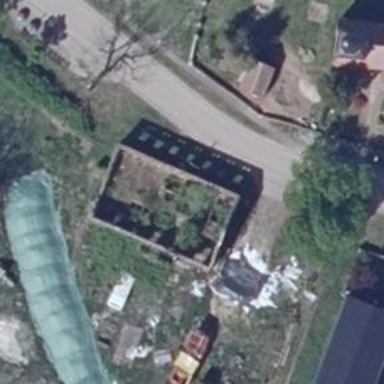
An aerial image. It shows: Ruins of building.